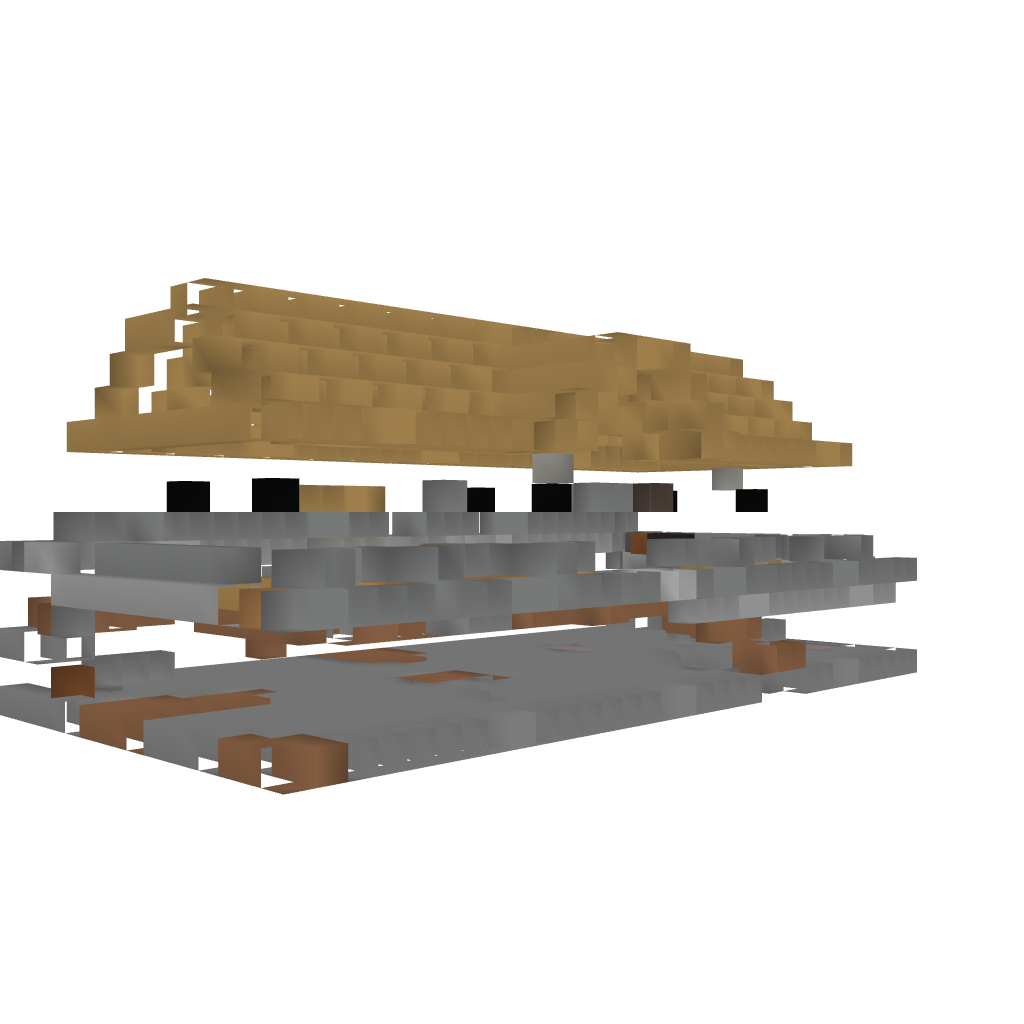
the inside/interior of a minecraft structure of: Lovely small house